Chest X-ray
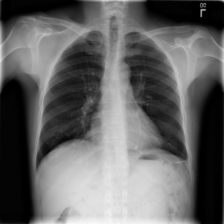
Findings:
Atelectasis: negative
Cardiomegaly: negative
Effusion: negative
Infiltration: positive
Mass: negative
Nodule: negative
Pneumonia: negative
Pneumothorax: negative
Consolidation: negative
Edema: negative
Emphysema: negative
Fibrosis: negative
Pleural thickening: negative
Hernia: negative